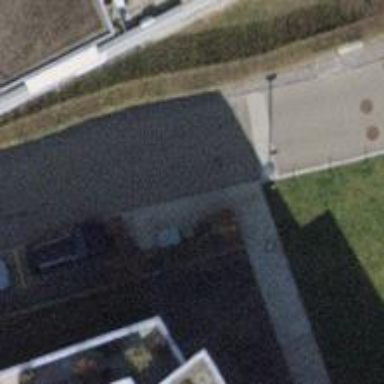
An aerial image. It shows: Living street with asphalt surface. It includes opposite cycleway.